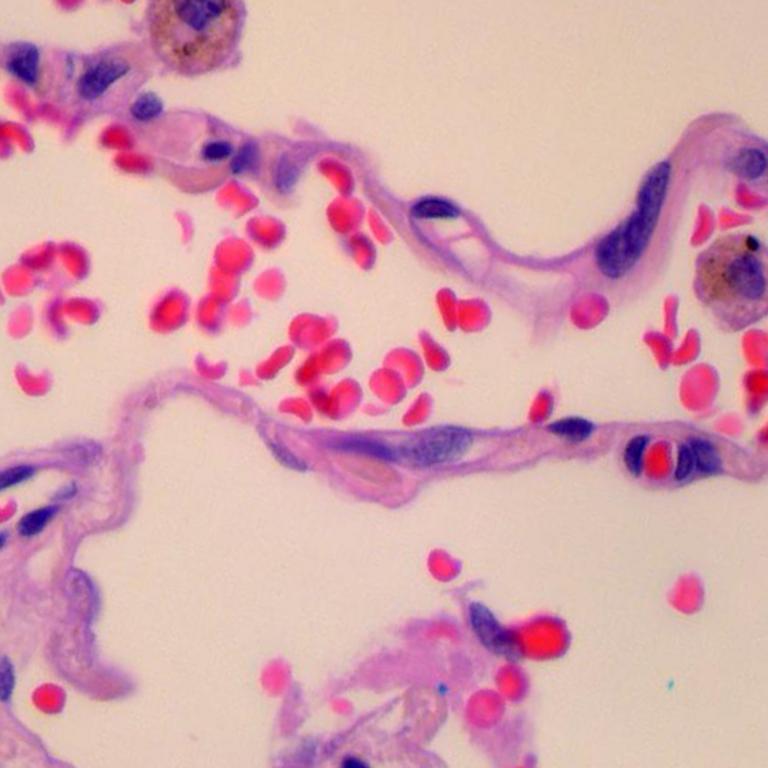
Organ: lung
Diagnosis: benign